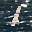
Label: 1